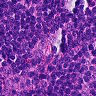
Metastatic tissue present: no